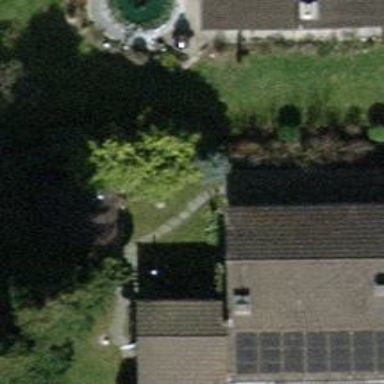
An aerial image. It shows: Simple and straightforward house.